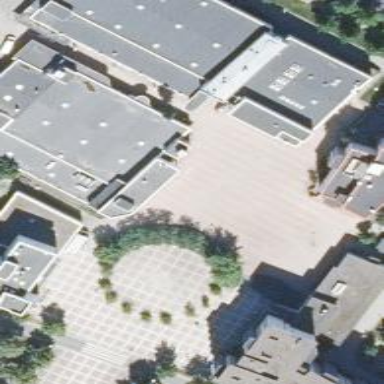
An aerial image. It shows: Pedestrian road with paving stones.